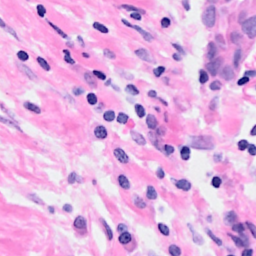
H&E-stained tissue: Breast